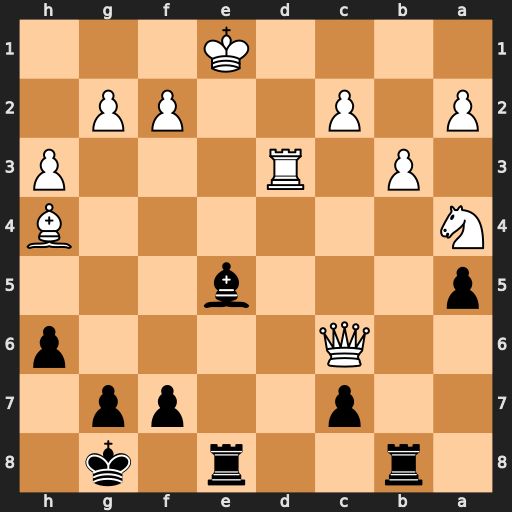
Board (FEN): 1r2r1k1/2p2pp1/2Q4p/p3b3/N6B/1P1R3P/P1P2PP1/4K3
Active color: b
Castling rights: -
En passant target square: -
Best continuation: Bc3+ Kd1 Re1#